Question: I want to set some default text in background of control (e.g. TreeView, ListView, GridView etc). Text is shown when no item in items control and hides when items control is not empty.
I imagine it like this:

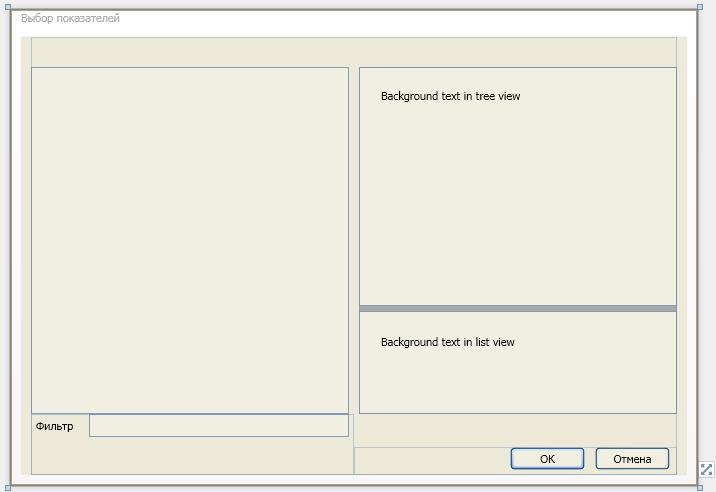
Answer: i use the following style for this.
'''
<Style x:Key="{x:Type ItemsControl}" TargetType="{x:Type ItemsControl}">
<Setter Property="Background" Value="Transparent"/>
<Style.Triggers>
<DataTrigger Binding="{Binding Items.Count, RelativeSource={RelativeSource Self}}" Value="0">
<Setter Property="Background">
<Setter.Value>
<VisualBrush Stretch="None">
<VisualBrush.Visual>
<TextBlock Text="No Data"
FontFamily="Consolas"
FontSize="16"/>
</VisualBrush.Visual>
</VisualBrush>
</Setter.Value>
</Setter>
</DataTrigger>
<DataTrigger Binding="{Binding Items, RelativeSource={RelativeSource Self}}" Value="{x:Null}">
<Setter Property="Background">
<Setter.Value>
<VisualBrush Stretch="None">
<VisualBrush.Visual>
<TextBlock Text="No Data"
FontFamily="Consolas"
FontSize="16"/>
</VisualBrush.Visual>
</VisualBrush>
</Setter.Value>
</Setter>
</DataTrigger>
<Trigger Property="IsGrouping" Value="true">
<Setter Property="ScrollViewer.CanContentScroll" Value="false"/>
</Trigger>
</Style.Triggers>
</Style>
<Style x:Key="{x:Type DataGrid}" TargetType="{x:Type DataGrid}" BasedOn="{StaticResource {x:Type ItemsControl}}">
</Style>
<Style x:Key="{x:Type TreeView}" TargetType="{x:Type TreeView}" BasedOn="{StaticResource {x:Type ItemsControl}}">
</Style>
'''